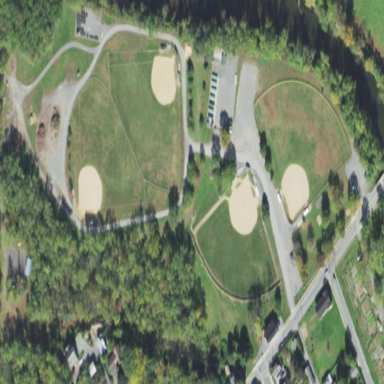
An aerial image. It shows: Recreational ground in the park area.